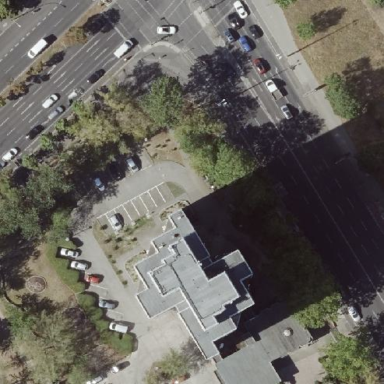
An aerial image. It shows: The image shows part of apartment building.